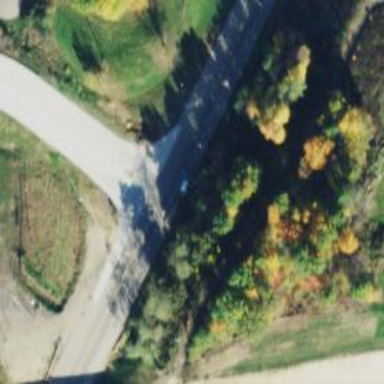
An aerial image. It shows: Stop road.